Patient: sex M, age 62
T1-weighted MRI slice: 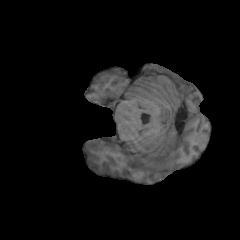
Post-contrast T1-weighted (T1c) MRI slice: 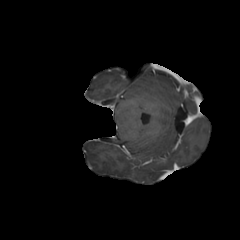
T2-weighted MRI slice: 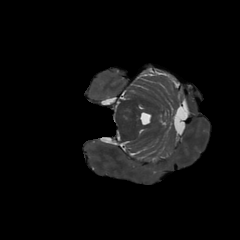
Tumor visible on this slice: no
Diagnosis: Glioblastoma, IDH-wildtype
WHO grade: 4